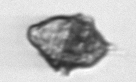
Label: Kryptoperidinium_triquetrum